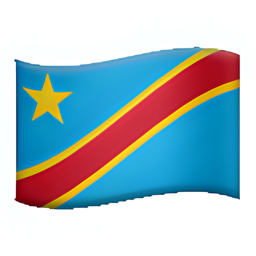
Name: flag for congo kinshasa
Emoji: 🇨🇩
Group: Flags
Sub-group: country-flag